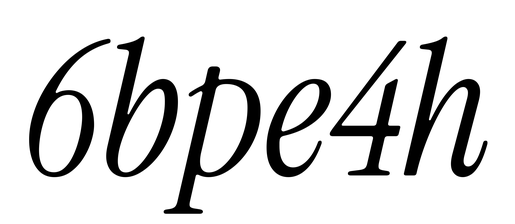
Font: InstrumentSerif-Italic